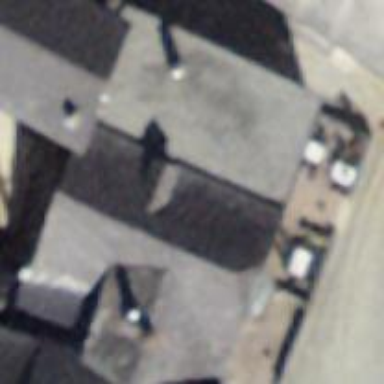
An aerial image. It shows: Restaurant.